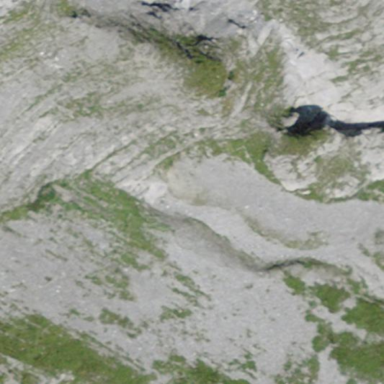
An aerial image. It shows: Scree landscape.